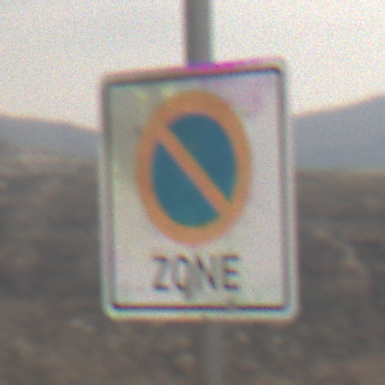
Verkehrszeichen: BeginnEingeschraenktesHalteverbotZone
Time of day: MorningAfternoon
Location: Outdoor (Nature)
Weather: Overcast
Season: NotSpecified
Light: Natural